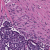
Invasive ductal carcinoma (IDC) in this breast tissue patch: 1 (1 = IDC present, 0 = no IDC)